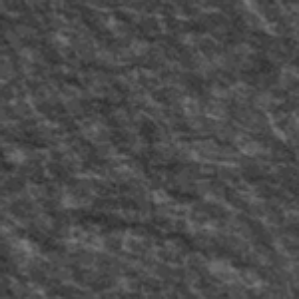
Label: frost